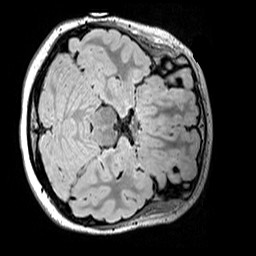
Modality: FLAIR
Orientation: axial
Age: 9
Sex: female
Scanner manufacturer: siemens
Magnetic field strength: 3 T
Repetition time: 5 s
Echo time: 0.388 s